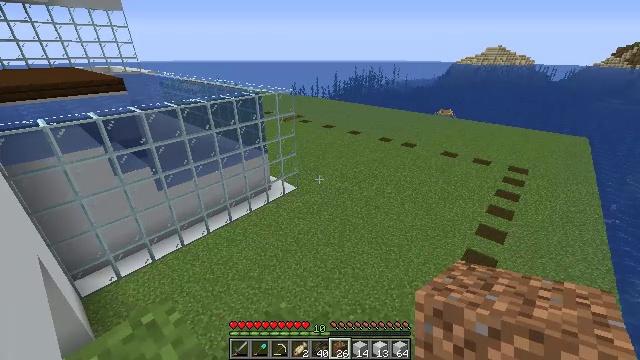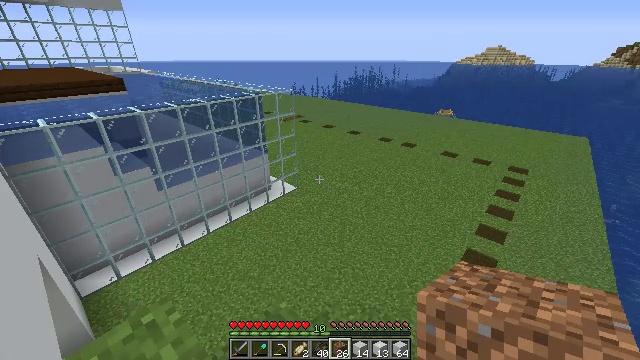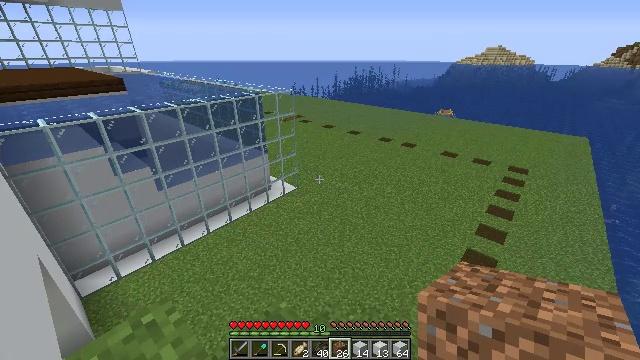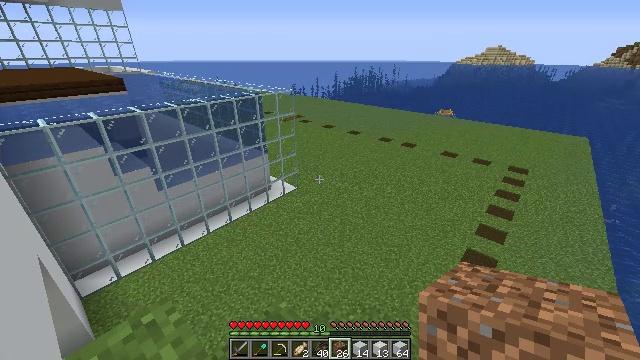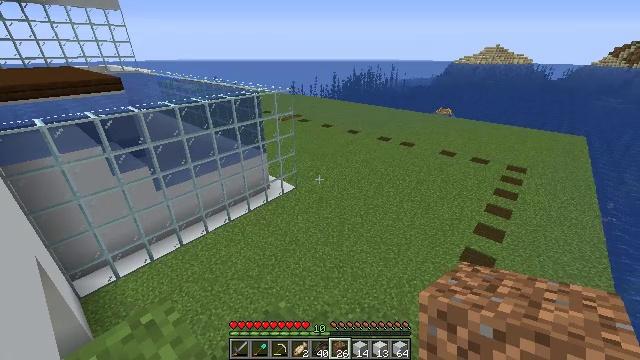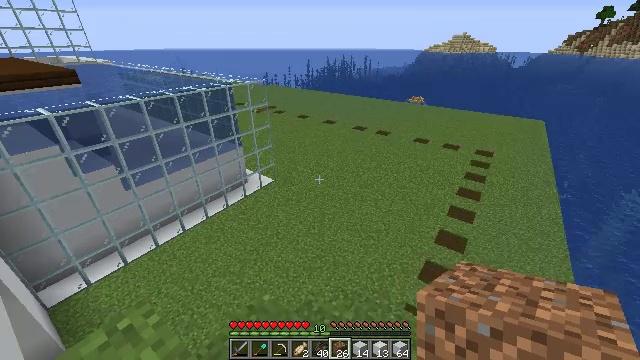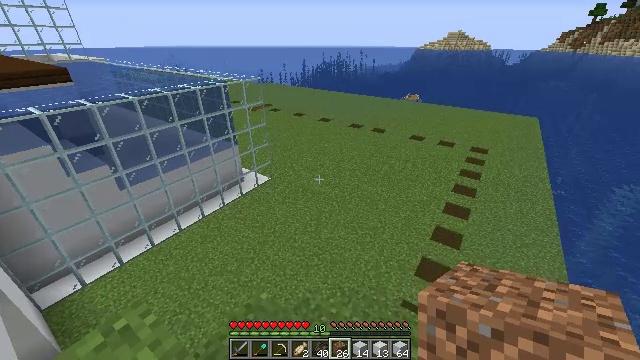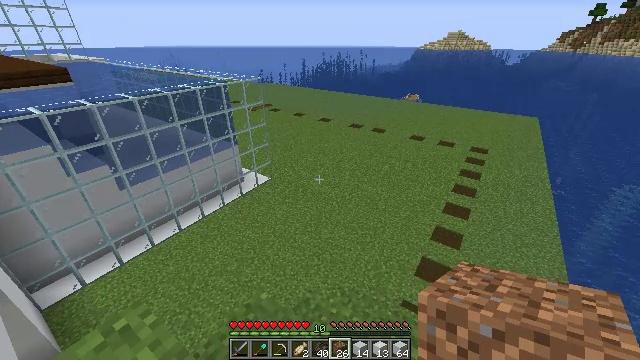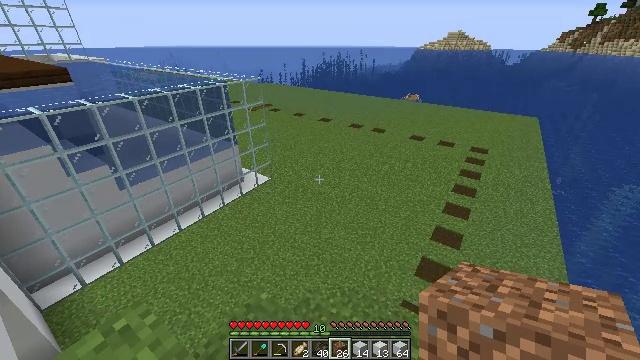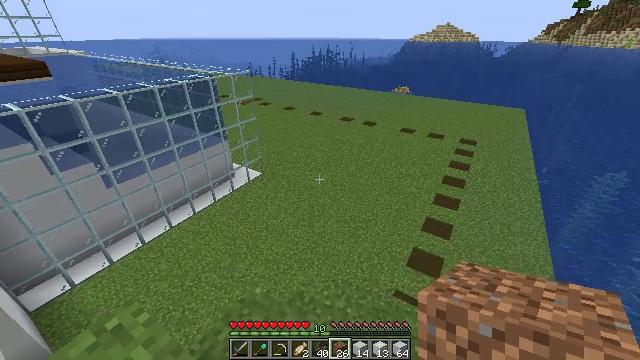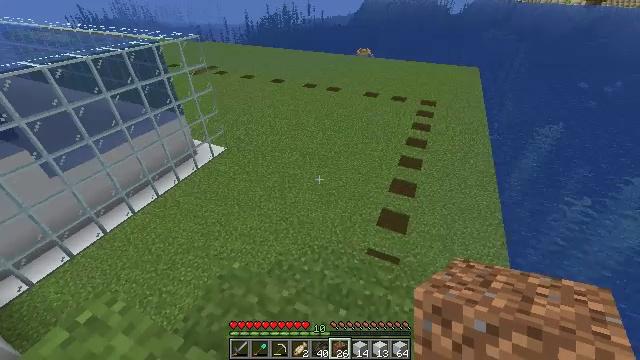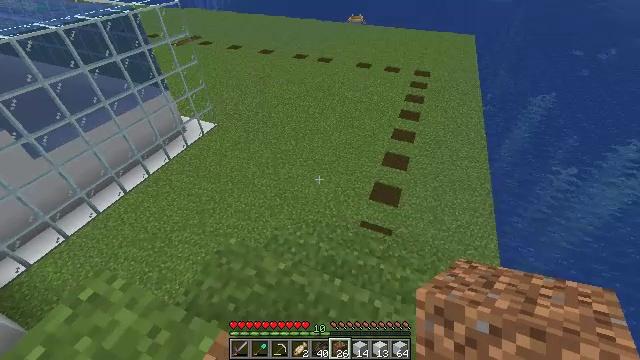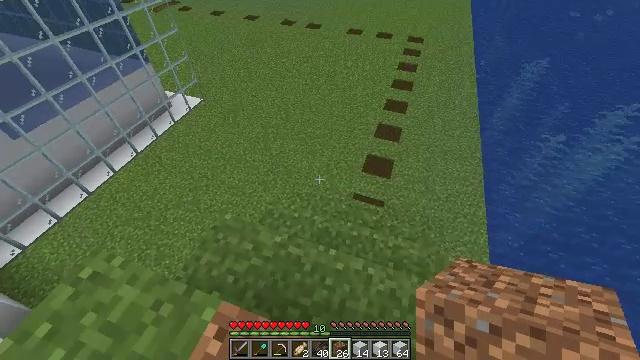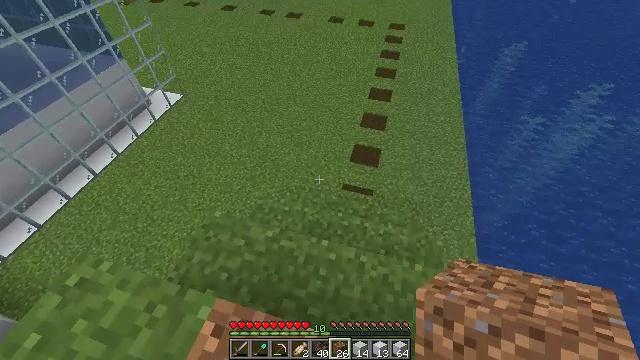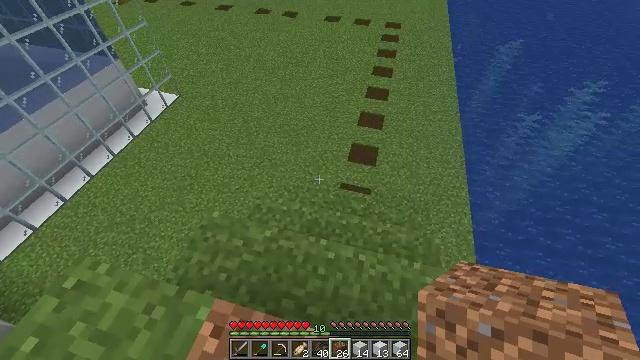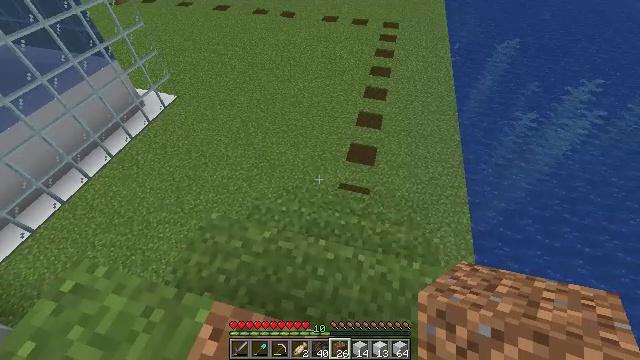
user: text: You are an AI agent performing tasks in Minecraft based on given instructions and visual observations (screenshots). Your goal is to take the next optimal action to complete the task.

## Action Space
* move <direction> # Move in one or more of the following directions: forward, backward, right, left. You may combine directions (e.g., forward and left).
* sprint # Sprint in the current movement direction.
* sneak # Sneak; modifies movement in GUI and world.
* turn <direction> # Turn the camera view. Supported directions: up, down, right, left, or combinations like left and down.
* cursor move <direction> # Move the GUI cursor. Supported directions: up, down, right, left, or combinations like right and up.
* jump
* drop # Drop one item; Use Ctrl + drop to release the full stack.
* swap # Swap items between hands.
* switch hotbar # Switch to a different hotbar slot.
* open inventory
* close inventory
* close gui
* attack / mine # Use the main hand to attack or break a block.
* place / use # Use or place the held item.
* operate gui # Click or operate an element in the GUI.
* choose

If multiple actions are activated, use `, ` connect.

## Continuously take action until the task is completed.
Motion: motion action
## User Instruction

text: Use a furnace to craft dried kelp.
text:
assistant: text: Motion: no_op
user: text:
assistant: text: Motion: no_op
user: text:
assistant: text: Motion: no_op
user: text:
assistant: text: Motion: no_op
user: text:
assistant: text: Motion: turn right and down
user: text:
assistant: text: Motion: no_op
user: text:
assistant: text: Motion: no_op
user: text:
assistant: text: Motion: no_op
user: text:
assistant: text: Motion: turn right and down
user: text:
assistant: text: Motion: turn right and down
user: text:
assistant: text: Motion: turn right and down
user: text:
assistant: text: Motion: turn right and down
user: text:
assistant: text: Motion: turn right and down
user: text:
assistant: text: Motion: no_op
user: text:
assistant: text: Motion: move forward
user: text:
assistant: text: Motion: move forward, turn right
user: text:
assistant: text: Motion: move forward, turn right
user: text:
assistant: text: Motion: move forward, turn right
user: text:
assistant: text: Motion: move forward
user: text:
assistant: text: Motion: move forward
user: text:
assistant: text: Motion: move forward
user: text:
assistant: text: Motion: move forward
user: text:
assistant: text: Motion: move forward, turn left
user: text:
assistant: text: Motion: move forward, turn left
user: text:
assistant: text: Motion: move forward, turn left
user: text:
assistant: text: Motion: no_op
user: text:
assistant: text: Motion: turn left
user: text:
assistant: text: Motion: turn left
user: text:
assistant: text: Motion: turn left
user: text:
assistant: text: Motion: move forward, turn left and up